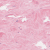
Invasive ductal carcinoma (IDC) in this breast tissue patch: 0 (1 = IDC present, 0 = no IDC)